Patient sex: M
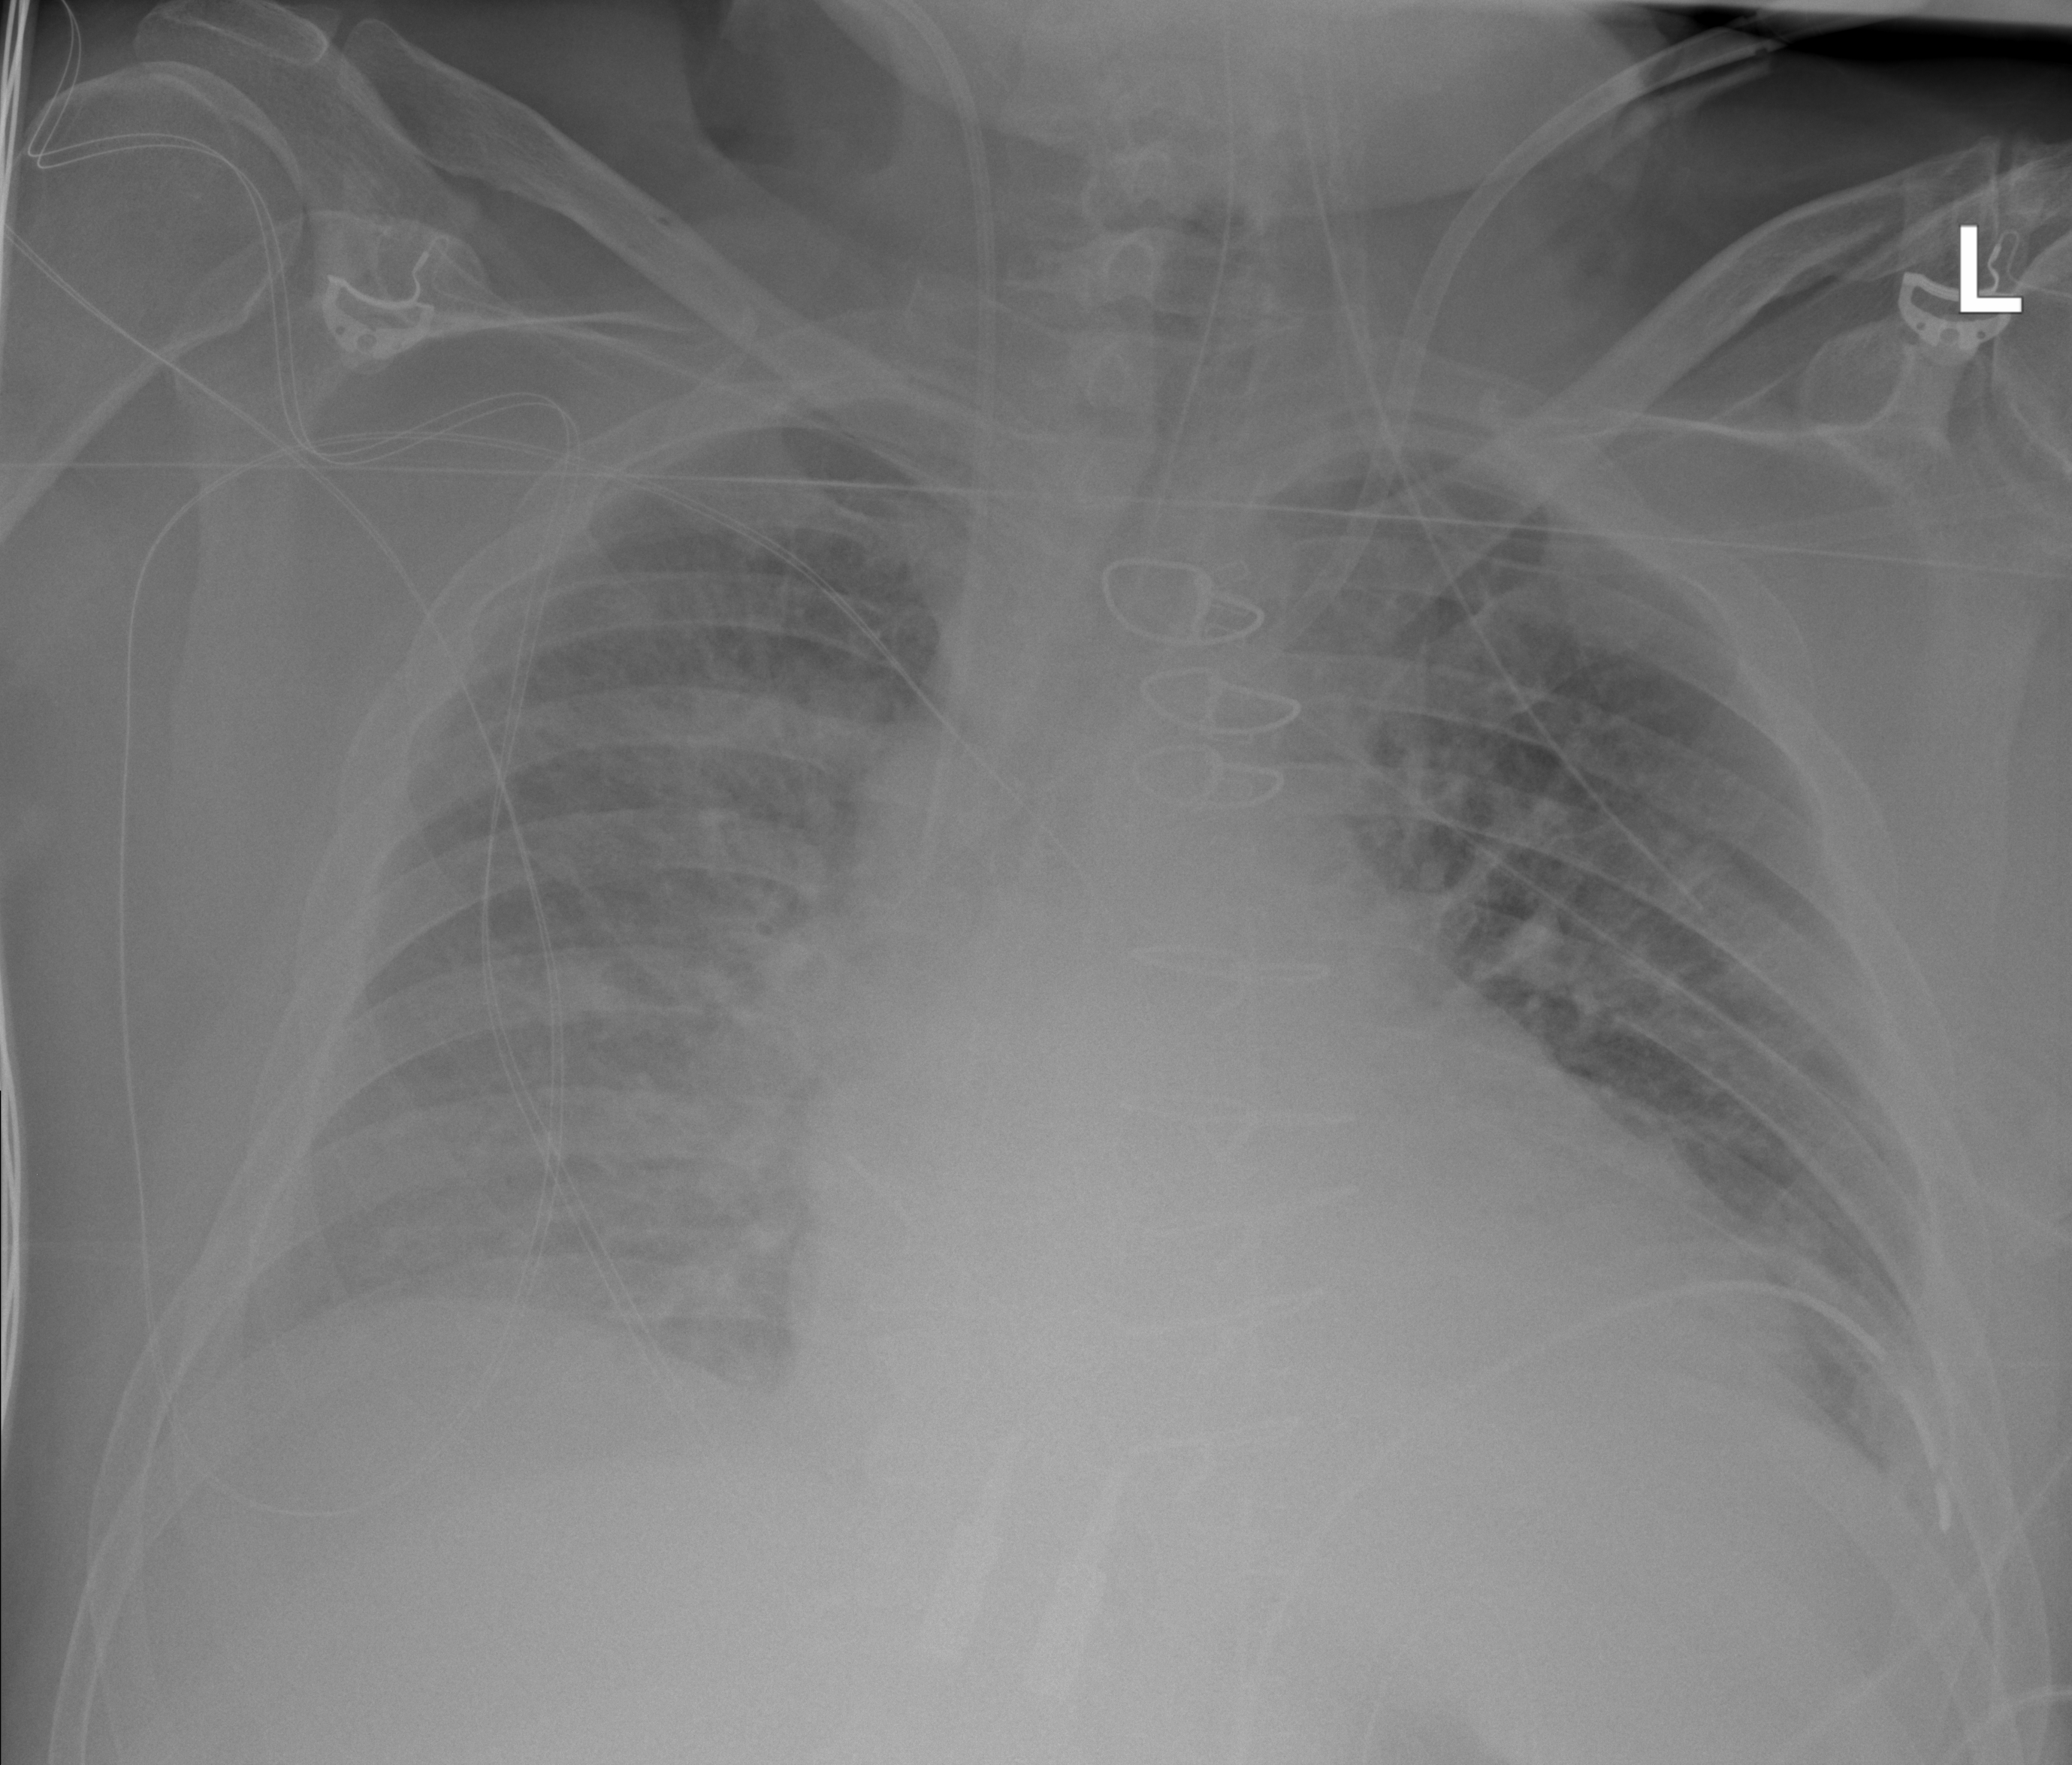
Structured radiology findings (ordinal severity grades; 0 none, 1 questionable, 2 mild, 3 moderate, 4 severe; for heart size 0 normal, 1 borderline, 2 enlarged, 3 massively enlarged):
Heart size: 2
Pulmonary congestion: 3
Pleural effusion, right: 2
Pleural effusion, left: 2
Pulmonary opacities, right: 0
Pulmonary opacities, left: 0
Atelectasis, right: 0
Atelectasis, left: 2